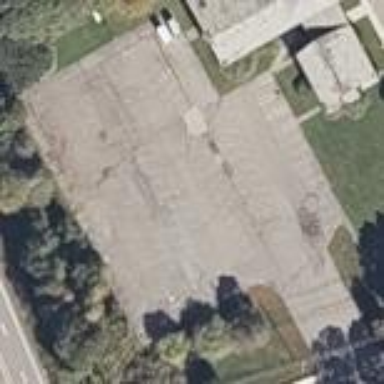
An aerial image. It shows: Paved parking area.